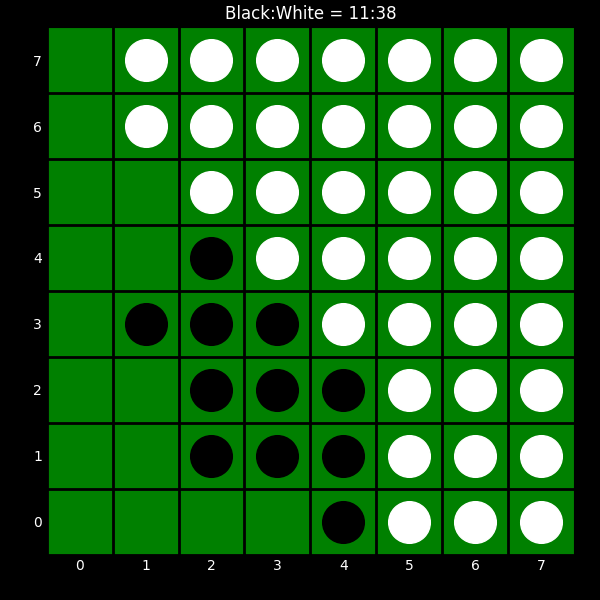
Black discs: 11
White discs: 38